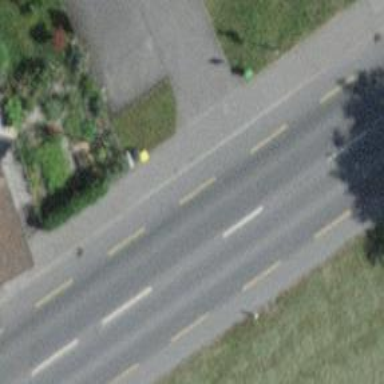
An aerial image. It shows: Post box is visible.